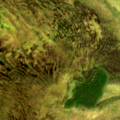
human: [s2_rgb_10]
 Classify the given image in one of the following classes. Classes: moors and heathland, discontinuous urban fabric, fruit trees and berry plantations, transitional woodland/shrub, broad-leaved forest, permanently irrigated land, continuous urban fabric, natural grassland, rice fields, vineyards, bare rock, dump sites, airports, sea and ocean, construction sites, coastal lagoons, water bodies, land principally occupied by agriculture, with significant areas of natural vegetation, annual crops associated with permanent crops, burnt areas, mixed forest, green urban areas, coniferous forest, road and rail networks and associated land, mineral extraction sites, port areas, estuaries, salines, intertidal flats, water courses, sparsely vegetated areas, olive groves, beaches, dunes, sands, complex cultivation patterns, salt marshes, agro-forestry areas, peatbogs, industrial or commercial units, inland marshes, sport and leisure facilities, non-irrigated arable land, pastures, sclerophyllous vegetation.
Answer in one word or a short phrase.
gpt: peatbogs